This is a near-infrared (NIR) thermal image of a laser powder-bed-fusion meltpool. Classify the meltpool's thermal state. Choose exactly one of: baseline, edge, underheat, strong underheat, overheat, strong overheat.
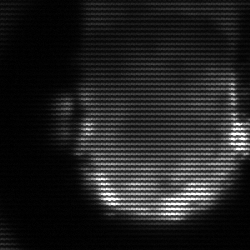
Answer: baseline